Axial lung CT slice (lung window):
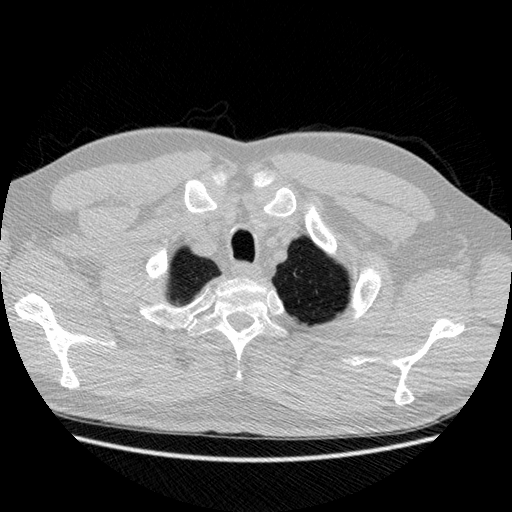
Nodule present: no